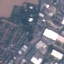
Land use / land cover: Industrial